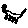
Label: cat